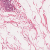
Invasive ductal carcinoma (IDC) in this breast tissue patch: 0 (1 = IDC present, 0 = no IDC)